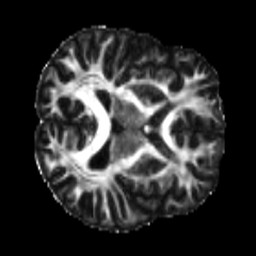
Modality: FA
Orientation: axial
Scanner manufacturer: siemens
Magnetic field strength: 3 T
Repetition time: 4 s
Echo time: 0.0594 s